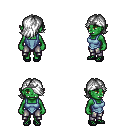
a pixel art fantasy rpg character, female body template, orc, green skin, blue vest, metal pants, white swoop hairstyle, iron tiara, ghillies, four views (front, back, left, right), 2x2 character sprite sheet, small pixel art, hard edges, no anti-aliasing